Question: My question is simple where can I add 'Java SE' on this chart ? and what is 'Utility Classes' on Java Terminology ? plz

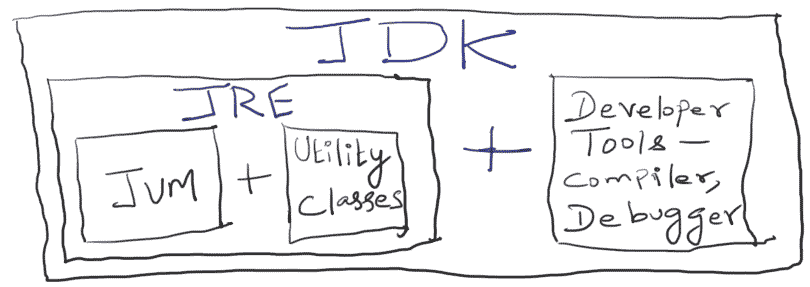
Answer: 'Java SE' encompass everything. It is the whole Java platform, but Standard Edition.
'Utility classes' is Java API.